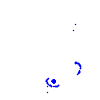
Particle: kaon